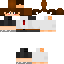
A female human skin with medium skin, wearing brown long hair dressed in a blue hoodie and brown shorts, featuring a closed mouth.